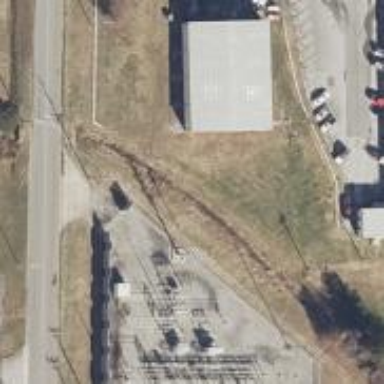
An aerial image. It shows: Power pole.